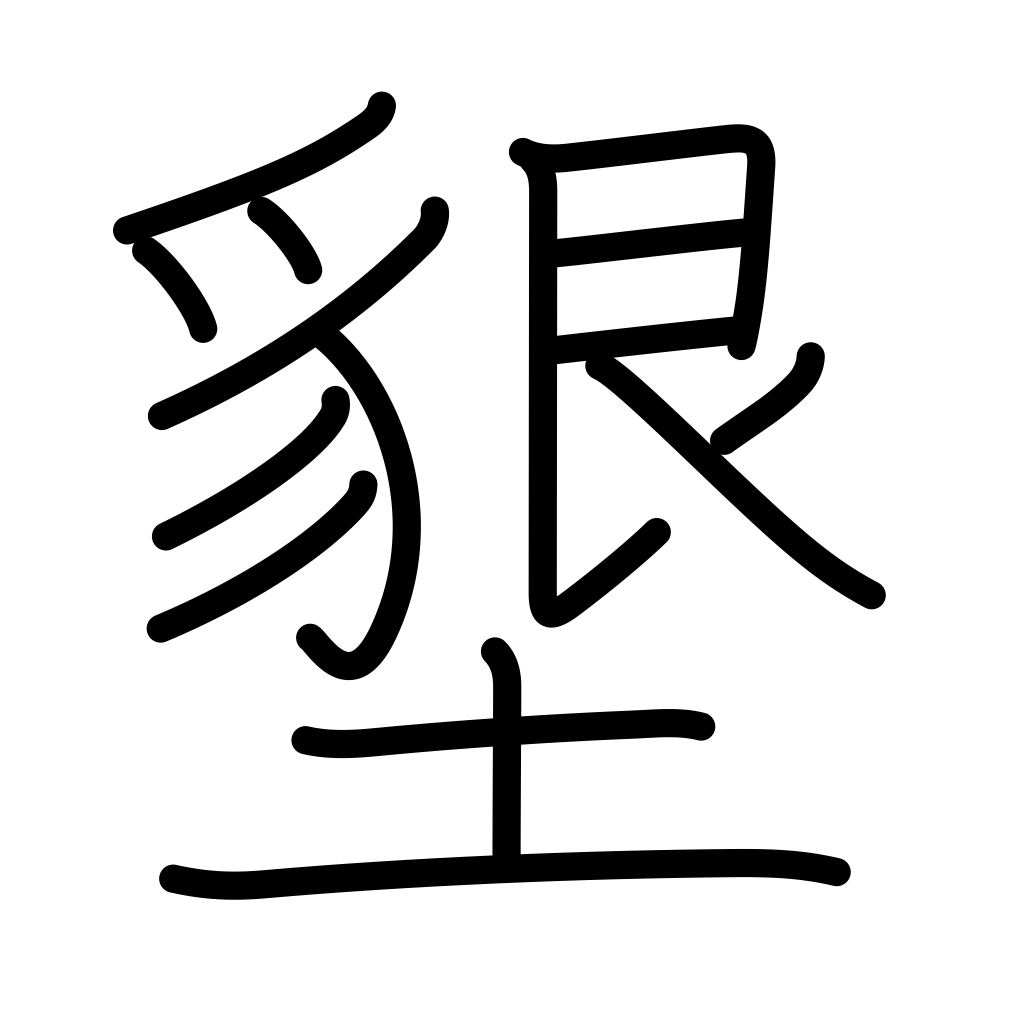
Meaning: ground-breaking, open up farmland